【题型】解答题　【知识点】解析几何　【难度】easy
如图，某飞行器研究基地 $E$ 在指挥中心 $F$ 的正北方向 4 千米处，小镇 $A$ 在 $E$ 的正西方向 8 千米处，小镇 $B$ 在 $F$ 的正南方向 8 千米处。已知一新型飞行器在试飞过程中到点 $F$ 和到直线 $AE$ 的距离始终相等，该飞行器产生一定的噪音污染，距离飞行器 1 千米以内（含边界）为 10 级噪音，每远离飞行器 1 千米，噪音就会减弱 1 级，直至 0 级为无噪音污染（飞行器的大小及高度均忽略不计）。

\noindent (1) 判断该飞行器是否经过线段 $EF$ 的中点 $O$，并判断小镇 $A$ 是否会受到该飞行器的噪音污染？
\noindent (2) 小镇 $B$ 受该飞行器噪音污染的最强等级为多少级？
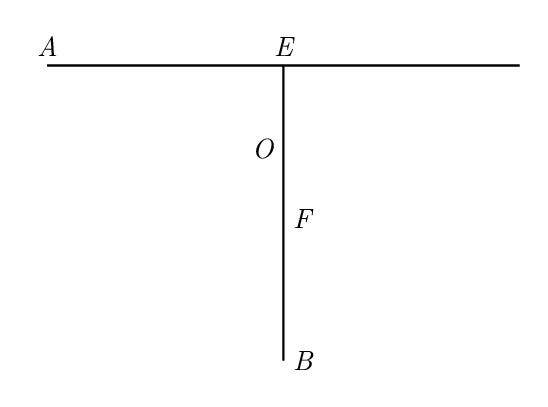
【解答】
\noindent 【详解】（1）由题设，构建以 $EF$ 的中点 $O$ 为原点，过 $O$ 平行于 $AE$ 的直线为 $x$ 轴，$BE$ 为 $y$ 轴的直角坐标系，如下图示：
\vspace{0.5em}
\noindent $\therefore A(-8,2)$，$B(0,-10)$，$E(0,2)$，$F(0,-2)$，$O(0,0)$。
\vspace{0.5em}
\noindent 要使新型飞行器在试飞过程中到 $F$ 和到直线 $AE$ 的距离始终相等，
\vspace{0.5em}
\noindent $\therefore$ 其轨迹为以 $AE$ 为准线，$F$ 为焦点的抛物线，故轨迹方程为 $x^2 = -8y$。
\vspace{0.5em}
\noindent $\because O$ 在轨迹上，即该飞行器经过线段 $EF$ 的中点 $O$。
\vspace{0.5em}
\noindent 连接 $AF$，交抛物线于 $P$，而 $|FA| = \sqrt{64 + 16} = 4\sqrt{5}$，
\vspace{0.5em}
\noindent $\therefore |PA| \equiv |FA| - |PF| = 4\sqrt{5} \approx 8.94 < 10$ 千米，故小镇 $A$ 会受到该飞行器的噪音污染。

\vspace{0.5em}
\noindent （2）设飞行器 $P$ 的坐标为 $(x,y)$，
\vspace{0.5em}
\noindent $\therefore |PB| = \sqrt{x^2 + (y + 10)^2} = \sqrt{y^2 + 12y + 100} = \sqrt{(y + 6)^2 + 64}$，又 $y \leq 0$，
\noindent $\therefore$ 当 $y = -6$ 时，$|PB|_{\min} = 8$ 千米，故小镇 $B$ 受该飞行器噪音污染的最强等级为 3 级。
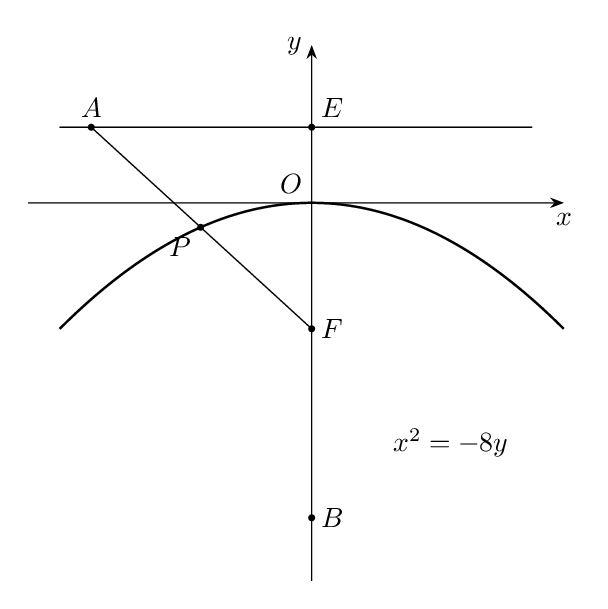